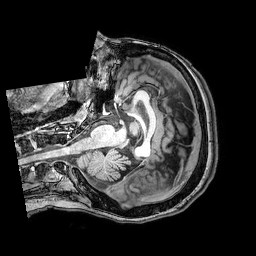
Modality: T1w
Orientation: axial
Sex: female
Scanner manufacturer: philips
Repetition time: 0.008133 s
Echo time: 0.00372 s